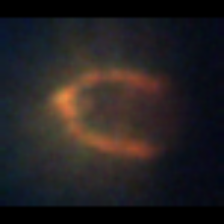
Taxon: Centric
Group: Diatoms